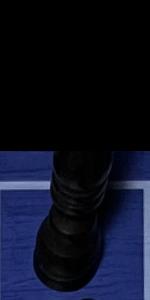
Label: Bishop_Black